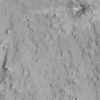
Label: not_dusty